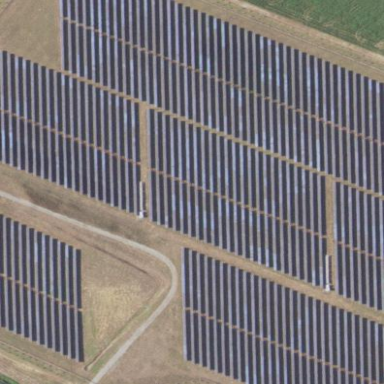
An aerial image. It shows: Solar photovoltaic power plant surrounded by fence.